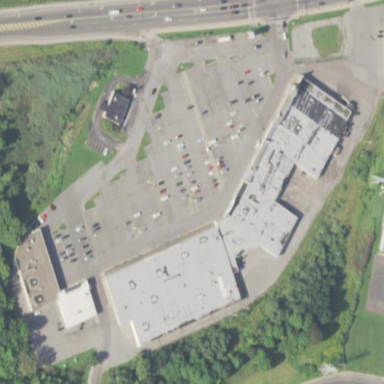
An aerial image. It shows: Retail area.